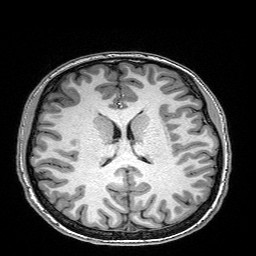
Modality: T1w
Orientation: coronal